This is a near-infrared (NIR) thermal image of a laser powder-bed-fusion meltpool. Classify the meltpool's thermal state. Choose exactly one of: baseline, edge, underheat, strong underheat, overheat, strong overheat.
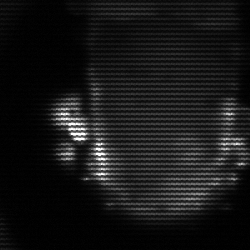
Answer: baseline